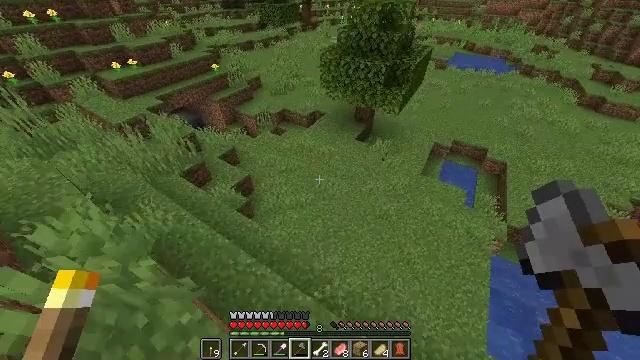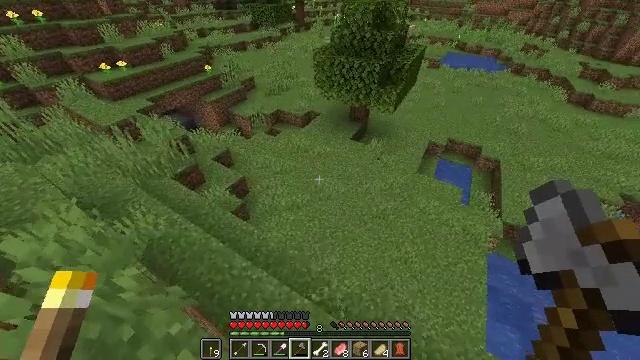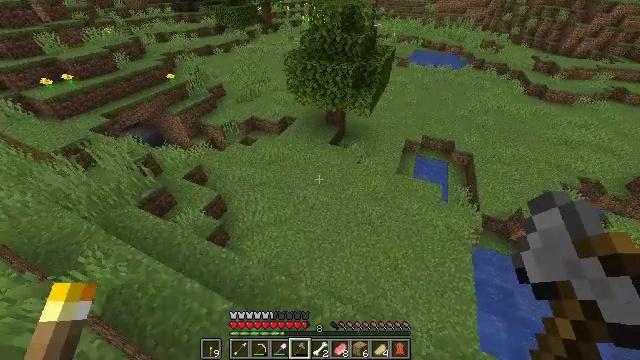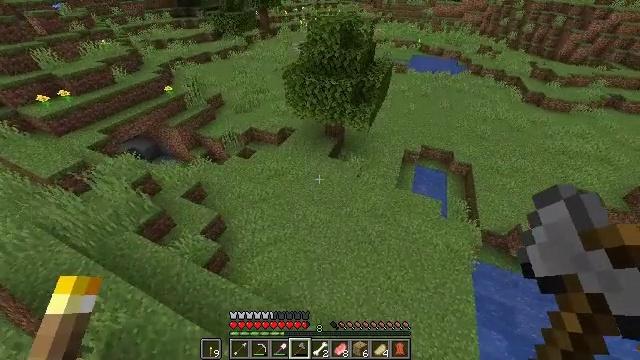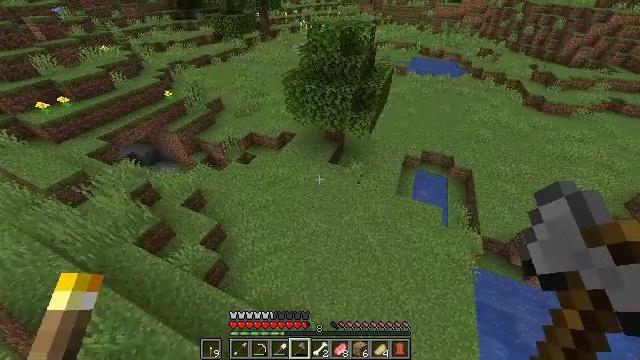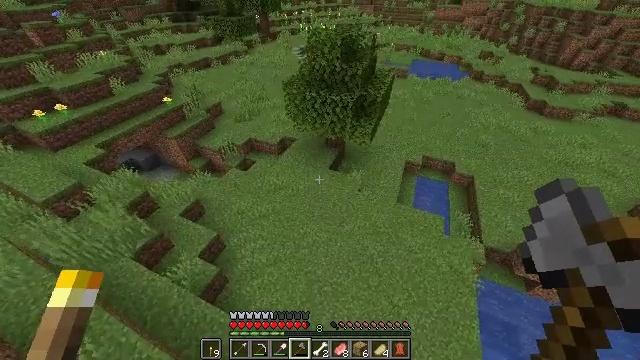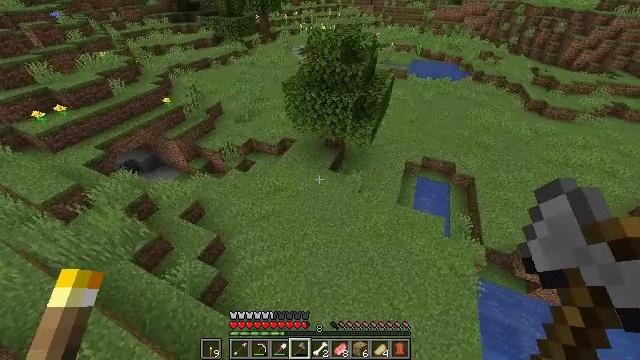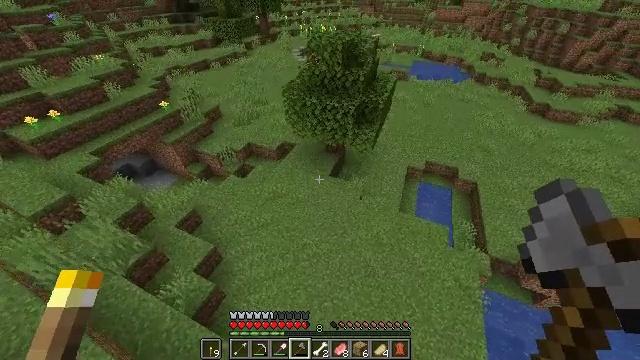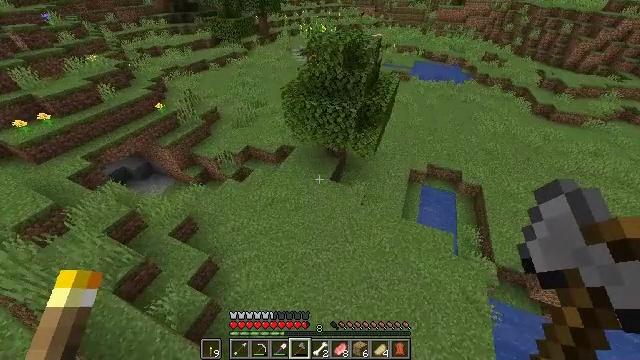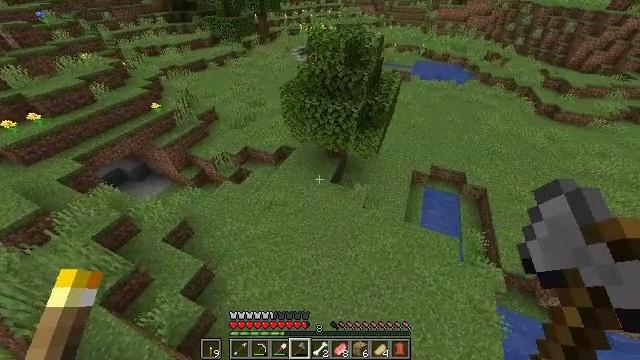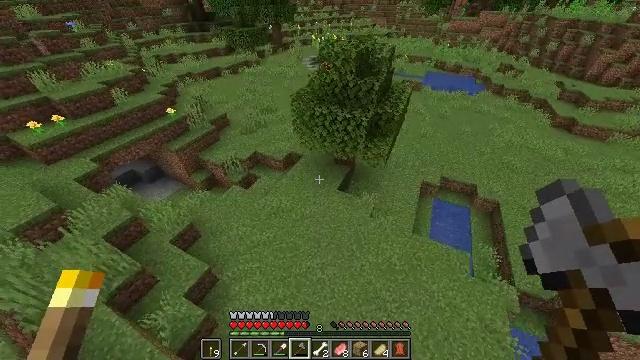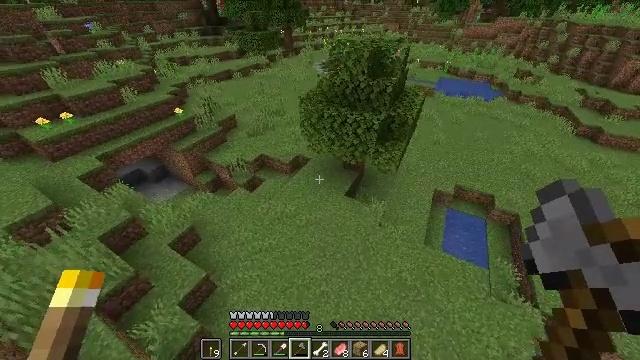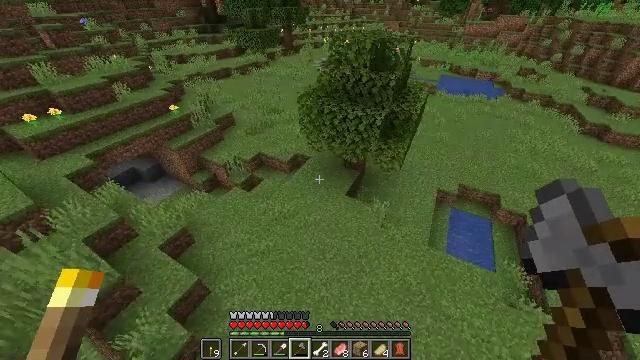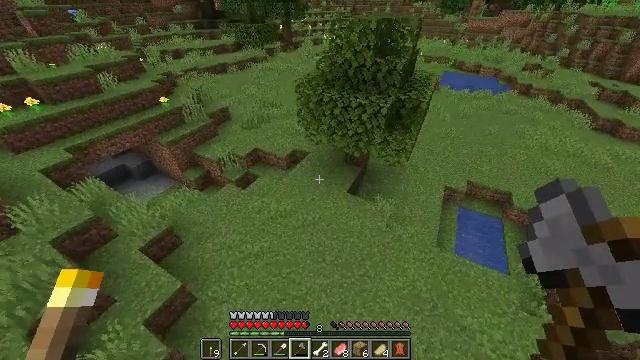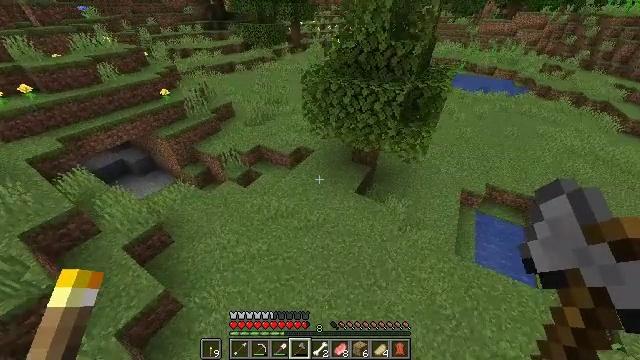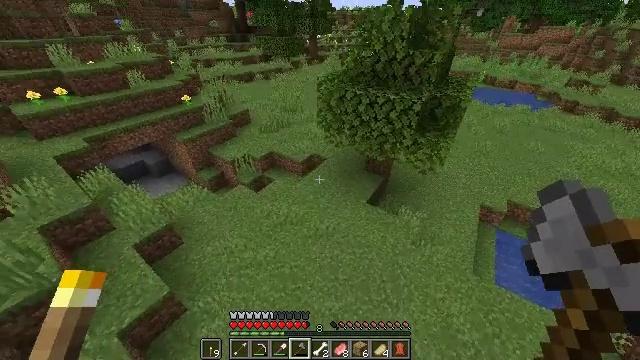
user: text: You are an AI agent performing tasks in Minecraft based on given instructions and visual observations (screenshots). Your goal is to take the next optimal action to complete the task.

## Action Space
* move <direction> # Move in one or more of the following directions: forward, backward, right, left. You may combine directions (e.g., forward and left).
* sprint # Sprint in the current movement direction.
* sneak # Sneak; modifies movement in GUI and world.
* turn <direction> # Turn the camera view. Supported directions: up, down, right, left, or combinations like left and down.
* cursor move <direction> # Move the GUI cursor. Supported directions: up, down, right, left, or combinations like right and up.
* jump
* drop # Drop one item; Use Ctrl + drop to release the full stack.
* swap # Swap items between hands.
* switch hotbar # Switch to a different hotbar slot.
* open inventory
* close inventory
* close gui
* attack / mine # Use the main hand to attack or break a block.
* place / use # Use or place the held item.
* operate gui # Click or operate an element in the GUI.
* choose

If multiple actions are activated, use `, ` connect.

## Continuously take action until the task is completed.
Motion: motion action
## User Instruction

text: Combat the pig.
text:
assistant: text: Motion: move forward, sprint, turn right
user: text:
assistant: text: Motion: move forward, sprint, turn right, jump
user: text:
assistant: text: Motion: move forward, sprint, jump
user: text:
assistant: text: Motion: move forward, sprint, jump
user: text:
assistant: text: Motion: move forward, sprint, jump
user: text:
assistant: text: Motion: move forward, sprint, jump
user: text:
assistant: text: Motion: move forward, sprint, jump
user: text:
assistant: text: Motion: move forward, sprint, jump
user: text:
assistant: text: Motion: move forward, sprint, jump
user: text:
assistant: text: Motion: move forward, sprint, turn left and up, jump
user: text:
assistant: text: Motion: move forward, sprint, turn left and up, jump
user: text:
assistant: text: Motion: move forward, sprint
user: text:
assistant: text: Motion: move forward, sprint
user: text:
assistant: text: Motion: move forward and move left, sprint, turn left and up
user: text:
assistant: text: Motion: move forward and move left, sprint, turn left and up
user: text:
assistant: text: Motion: move forward and move left, sprint
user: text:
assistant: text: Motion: move forward and move left, sprint, turn up
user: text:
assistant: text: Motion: move forward and move left, sprint, turn left and up
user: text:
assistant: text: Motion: move forward, sprint, turn up
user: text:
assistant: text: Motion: move forward, sprint, turn up
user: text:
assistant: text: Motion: move forward, sprint, turn up, jump
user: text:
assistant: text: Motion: move forward, sprint, turn up, jump
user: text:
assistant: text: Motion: move forward, sprint, turn up, jump
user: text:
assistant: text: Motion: move forward, sprint, jump
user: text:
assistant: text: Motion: move forward, sprint, jump
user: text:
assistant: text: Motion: move forward, sprint, jump
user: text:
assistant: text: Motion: move forward, sprint, jump
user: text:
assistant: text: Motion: move forward, sprint, jump
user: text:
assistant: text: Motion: move forward, sprint, jump
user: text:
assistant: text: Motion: move forward, sprint, jump